Question: I am building a new site which has drop shadows on various page elements (boxes, inputs etc). The site as a whole needs to be the same across all browsers (back to IE7).
My issue lies with the best way to implement these drop shadows on many different elements on new and old browsers.

I am aware of the css3 solution with no images: 'box-shadow: 1px 1px #333' - but this won't degrade well.
I don't really want to use images for every element as we would be looking at 4 images per element and requests to the server and page load time would get ridiculous just for a simple effect.
Is it possible to even create a fallback say: ? Only issue I see with this is lots of extra mark up which can make it harder to manage.
I guess the difficulty here is the requirement "I want it modern but to degrade nicely".
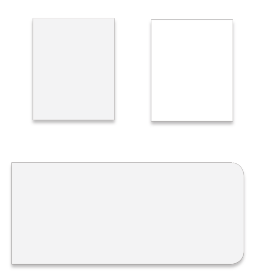
Answer: You can use <URL> to detect if the current user using browser with css3 support but I think you better use the old way to make a box with drop shadow.
You can make it with the "Sliding doors" technique for the top and bottom of the box and use another background image for the box itself.
Anyway you can use CSS3 pie ( <URL> but I usually don't like this plugin because it's a little buggy sometimes and raise the browser performance needed.